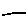
Label: line